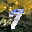
Label: 7